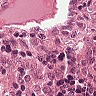
Metastatic tissue present: no